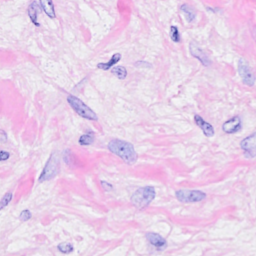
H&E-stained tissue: Breast